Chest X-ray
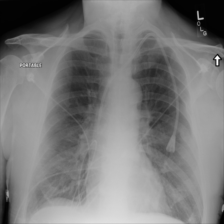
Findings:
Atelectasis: negative
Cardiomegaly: negative
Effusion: negative
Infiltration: negative
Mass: negative
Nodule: negative
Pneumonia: negative
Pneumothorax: negative
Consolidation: negative
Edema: negative
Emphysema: negative
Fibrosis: negative
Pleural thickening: negative
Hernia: negative